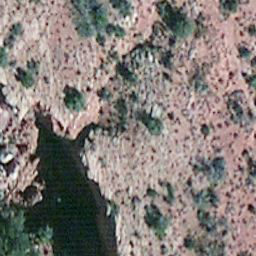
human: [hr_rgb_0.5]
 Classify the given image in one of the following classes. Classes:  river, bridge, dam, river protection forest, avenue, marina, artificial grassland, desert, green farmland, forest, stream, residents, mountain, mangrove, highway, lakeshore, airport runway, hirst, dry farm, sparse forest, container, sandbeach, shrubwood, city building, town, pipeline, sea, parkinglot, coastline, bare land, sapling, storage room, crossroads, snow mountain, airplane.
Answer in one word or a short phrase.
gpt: bare land